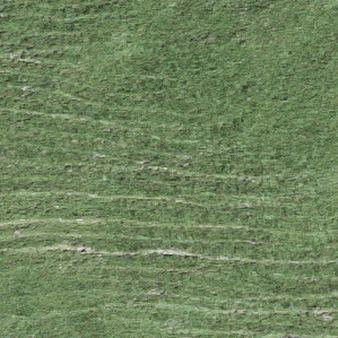
Label: other